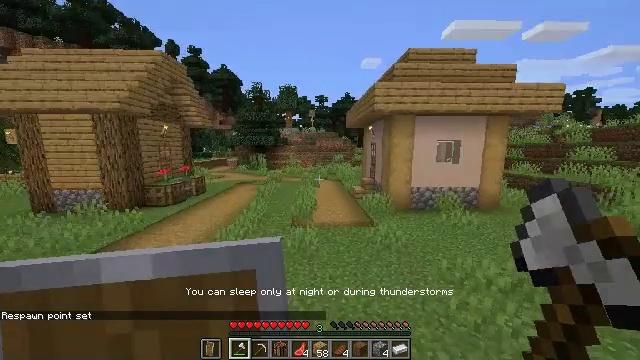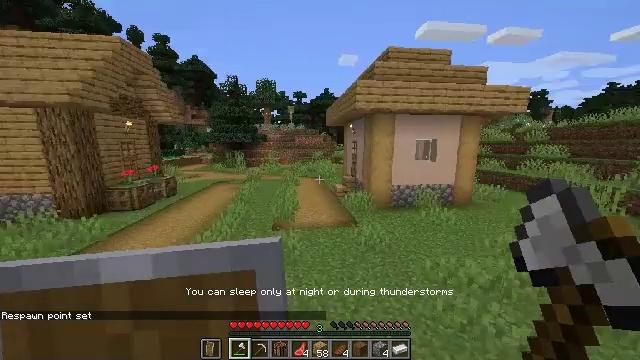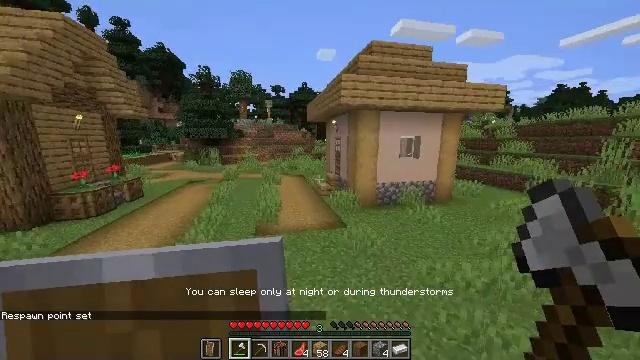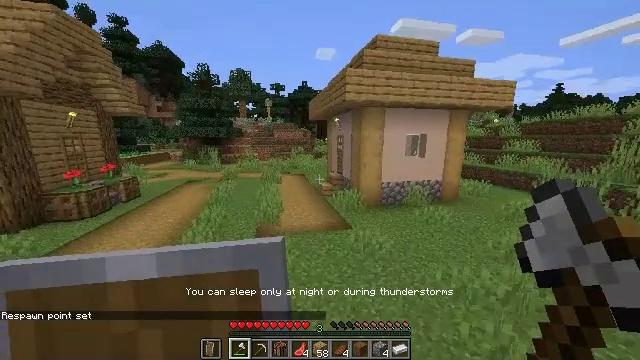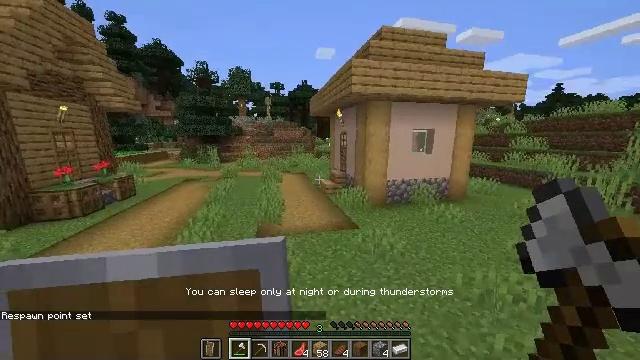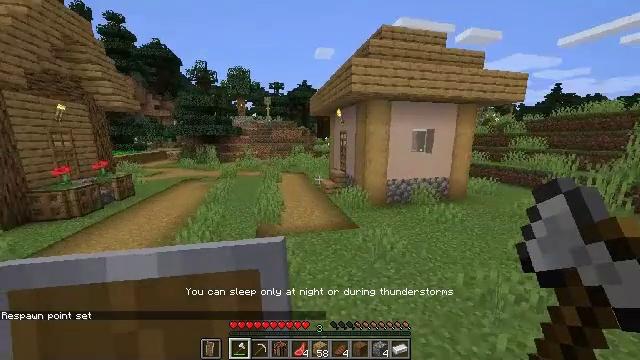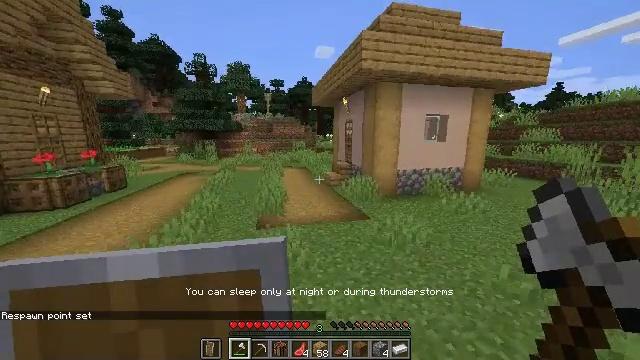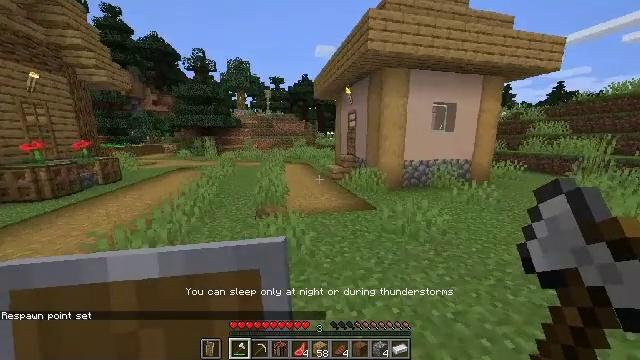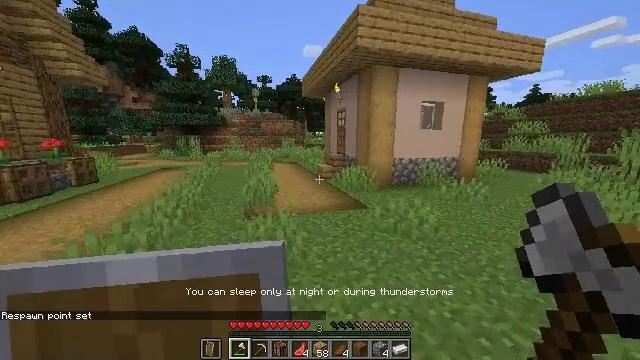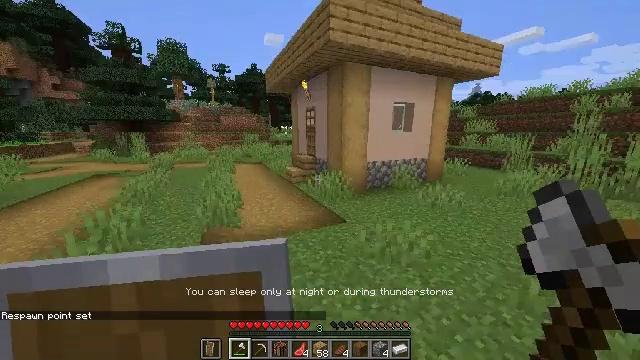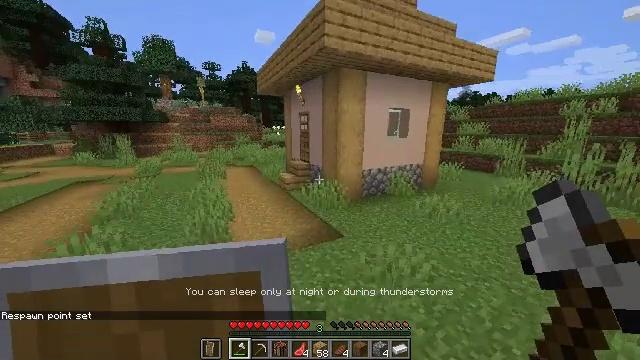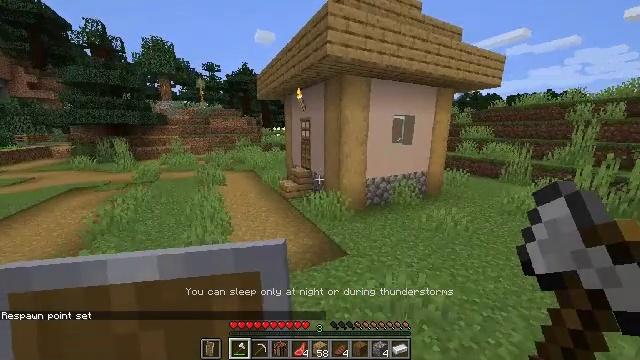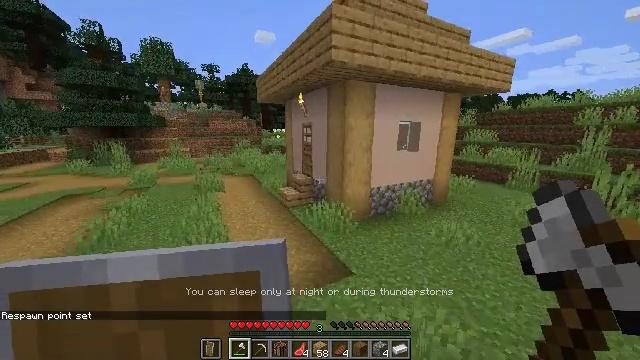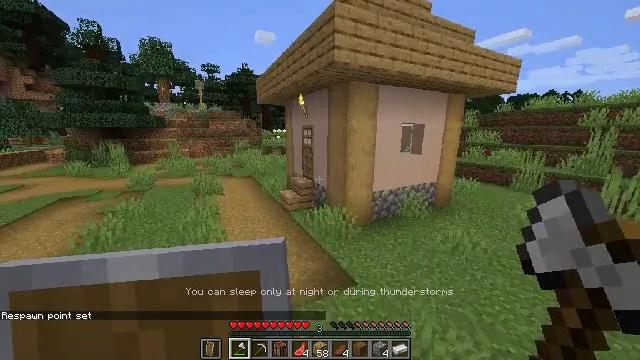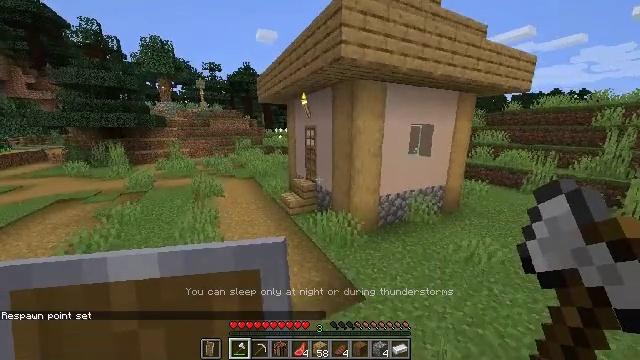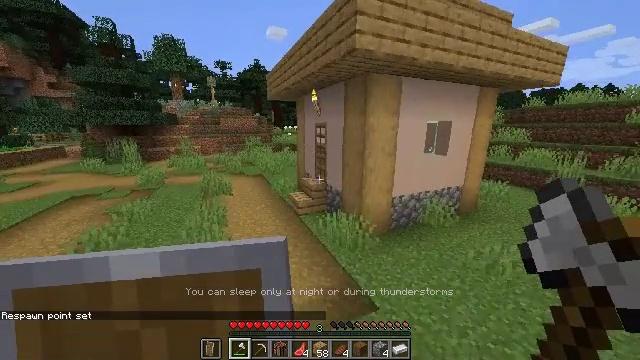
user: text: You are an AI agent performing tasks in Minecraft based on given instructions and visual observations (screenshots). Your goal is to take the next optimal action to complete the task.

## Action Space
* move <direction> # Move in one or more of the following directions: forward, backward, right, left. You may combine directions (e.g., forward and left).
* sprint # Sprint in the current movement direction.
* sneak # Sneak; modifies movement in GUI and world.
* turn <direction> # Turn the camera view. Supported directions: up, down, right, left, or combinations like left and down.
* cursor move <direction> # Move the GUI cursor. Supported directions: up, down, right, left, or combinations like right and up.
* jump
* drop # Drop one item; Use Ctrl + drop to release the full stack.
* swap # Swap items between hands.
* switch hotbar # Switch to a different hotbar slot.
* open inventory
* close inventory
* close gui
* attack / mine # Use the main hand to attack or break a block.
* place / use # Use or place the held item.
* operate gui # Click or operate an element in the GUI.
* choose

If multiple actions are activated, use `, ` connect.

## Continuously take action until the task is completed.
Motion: motion action
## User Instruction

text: Collect the composter for reuse.
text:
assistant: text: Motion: move forward, sprint, turn right and down, jump
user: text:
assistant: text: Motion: move forward, sprint, turn right and down, jump
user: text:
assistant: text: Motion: move forward, sprint, jump
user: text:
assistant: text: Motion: move forward, sprint, jump
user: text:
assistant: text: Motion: move forward, sprint, jump
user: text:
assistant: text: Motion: move forward, sprint, jump
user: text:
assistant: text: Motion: move forward, sprint, jump
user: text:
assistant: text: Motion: move forward, sprint, turn right, jump
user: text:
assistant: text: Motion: move forward, sprint, turn right and down, jump
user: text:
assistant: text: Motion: move forward, sprint, turn right, jump
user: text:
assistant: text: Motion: move forward, sprint, jump
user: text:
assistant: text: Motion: move forward, sprint, jump
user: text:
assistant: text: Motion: move forward, sprint, jump
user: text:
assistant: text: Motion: move forward, jump
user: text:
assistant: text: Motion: move forward, turn left, jump
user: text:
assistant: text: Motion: move forward, jump
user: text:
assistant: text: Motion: move forward, sprint, jump
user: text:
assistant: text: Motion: move forward, sprint, jump
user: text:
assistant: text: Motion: move forward and move left, sprint, jump
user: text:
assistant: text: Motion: move forward and move left, sprint, jump
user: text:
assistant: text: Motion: move forward and move left, sprint, jump
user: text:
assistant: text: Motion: move forward and move left, sprint, jump
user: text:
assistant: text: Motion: move forward and move left, sprint, jump
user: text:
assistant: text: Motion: move forward and move left, sprint, jump
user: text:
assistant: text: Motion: move forward and move left, sprint, turn right, jump
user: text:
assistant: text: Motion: move forward and move left, sprint, turn right, jump
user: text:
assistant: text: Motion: move forward and move left, sprint, turn right
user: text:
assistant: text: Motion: move forward and move left, sprint, turn right
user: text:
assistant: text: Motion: move forward and move left, sprint, turn right and up
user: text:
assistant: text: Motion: move forward and move left, sprint, turn right and up